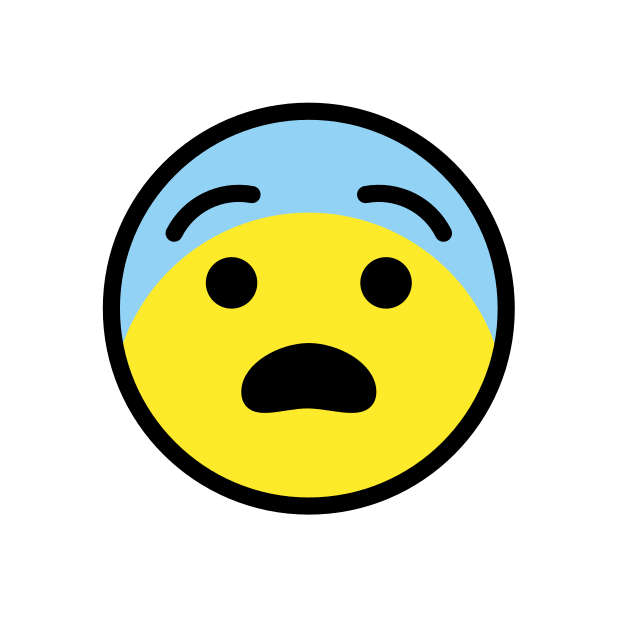
Emoji: 😨
Name: fearful face
Unicode: 0x1f628